Question: From official docs:
> Use Bootstrap's predefined grid classes to align labels and groups of
form controls in a horizontal layout by adding .form-horizontal to the
form (which doesn't have to be a ). Doing so changes
.form-groups to behave as grid rows, so no need for .row.
So I tried:
'''
<form class="form-horizontal">
<div class="form-group">
<input type="text" class="col-md-2 form-control" placeholder="Cantidad">
<input type="text" class="col-md-6 form-control" placeholder="Unidad">
</div>
</form>
'''
But it seems the 'form-control' class will make them return to an own single row each.
This is what I got:

How can I achieve both input to be placed in same row?
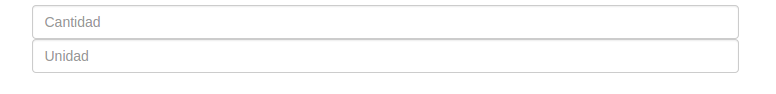
Answer: Add 'form-inline' to the form class. Note that, if you make the form too small, it will still 'spill over'. In this case, and if you don't want all 'form-group's to be inline, use separate divs for the spacing.
Form inline example:
'''
<script src="//maxcdn.bootstrapcdn.com/bootstrap/3.3.2/js/bootstrap.min.js"></script>
<link href="//maxcdn.bootstrapcdn.com/bootstrap/3.3.2/css/bootstrap.min.css" rel="stylesheet"/>
<div class="container">
<div class="col-md-10 col-md-offset-1">
<form class="form-horizontal form-inline">
<div class="form-group">
<input type="text" class="col-md-2 col-xs-6 form-control" placeholder="Cantidad">
<input type="text" class="col-md-6 col-xs-6 form-control" placeholder="Unidad">
</div>
</form>
</div>
</div>
'''
Separate Div example:
<URL>
'''
<script src="//maxcdn.bootstrapcdn.com/bootstrap/3.3.2/js/bootstrap.min.js"></script>
<link href="//maxcdn.bootstrapcdn.com/bootstrap/3.3.2/css/bootstrap.min.css" rel="stylesheet"/>
<div class="container">
<div class="col-md-10 col-md-offset-1">
<form class="form-horizontal">
<div class="form-group">
<div class="input-group">
<div class="col-md-2 col-xs-6">
<input type="text" class=" form-control" placeholder="Cantidad" />
</div>
<div class="col-md-6 col-xs-6">
<input type="text" class=" form-control" placeholder="Unidad" />
</div>
</div>
</div>
</form>
</div></div>
'''